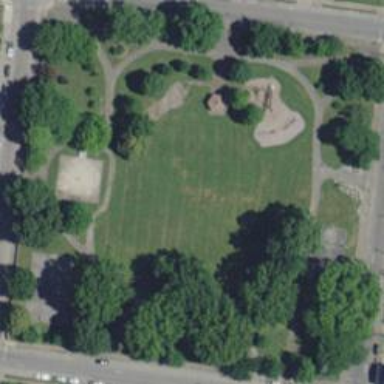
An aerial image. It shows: Park.